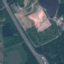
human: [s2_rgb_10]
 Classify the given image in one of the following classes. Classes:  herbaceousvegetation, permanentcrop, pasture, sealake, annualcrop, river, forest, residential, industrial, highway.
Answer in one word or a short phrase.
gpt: Highway